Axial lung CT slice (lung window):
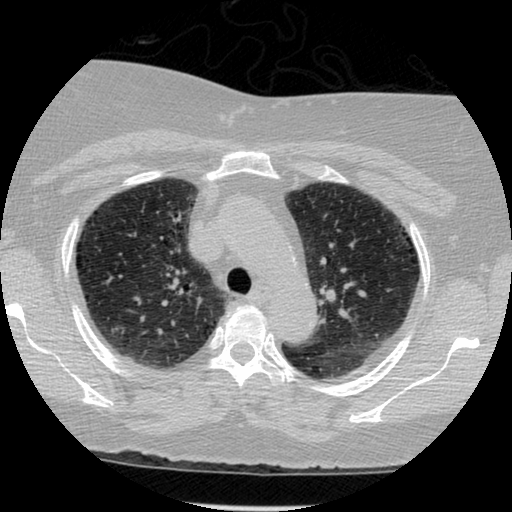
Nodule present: no